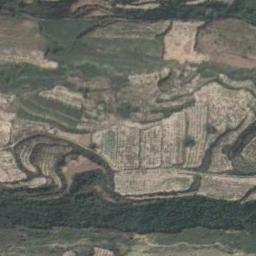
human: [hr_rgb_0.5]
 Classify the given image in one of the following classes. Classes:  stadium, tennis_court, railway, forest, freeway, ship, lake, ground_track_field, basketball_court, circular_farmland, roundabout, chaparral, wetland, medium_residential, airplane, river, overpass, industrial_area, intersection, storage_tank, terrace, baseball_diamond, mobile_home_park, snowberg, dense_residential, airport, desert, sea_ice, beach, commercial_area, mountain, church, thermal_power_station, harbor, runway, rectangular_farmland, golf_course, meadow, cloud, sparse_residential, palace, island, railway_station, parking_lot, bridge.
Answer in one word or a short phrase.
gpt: terrace